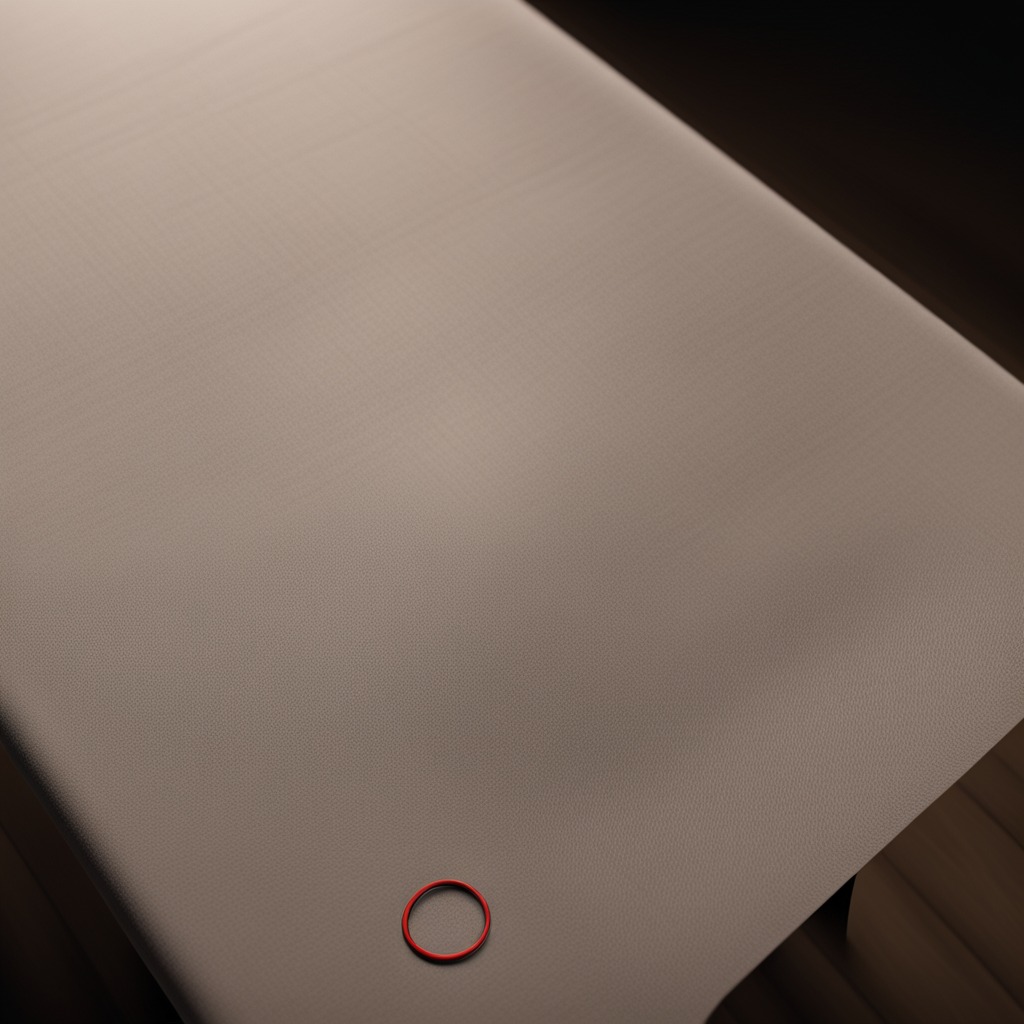
A rubber O-ring lying on the wooden table